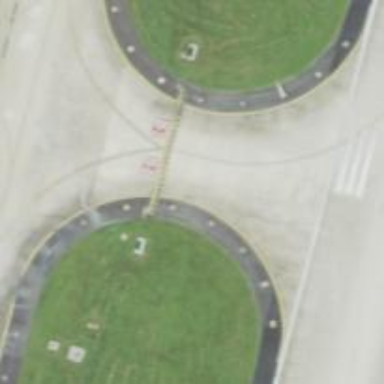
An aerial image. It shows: Image of taxiway at airport.